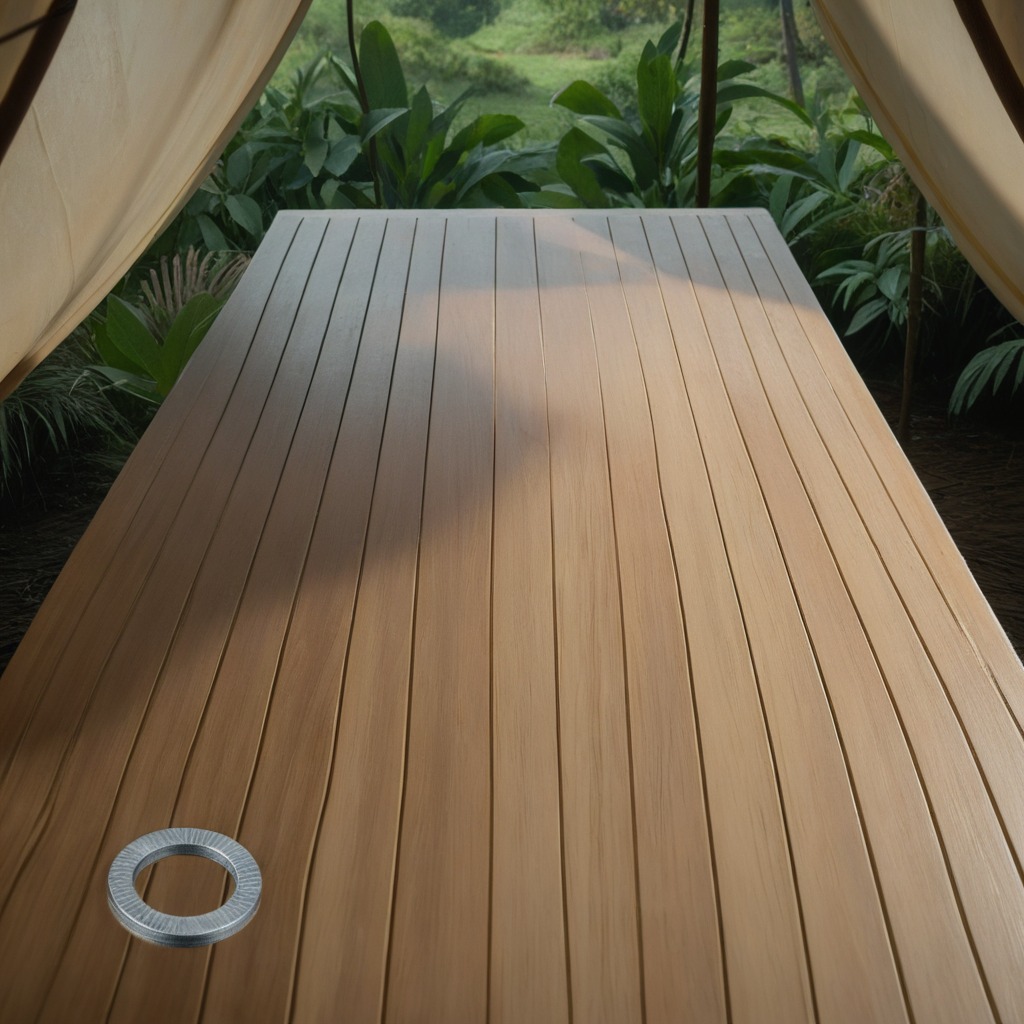
A flat metal washer lying on a wooden table inside a jungle field workshop tent humid ambient light worn but